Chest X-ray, AP view. Patient: 67 years old, sex F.
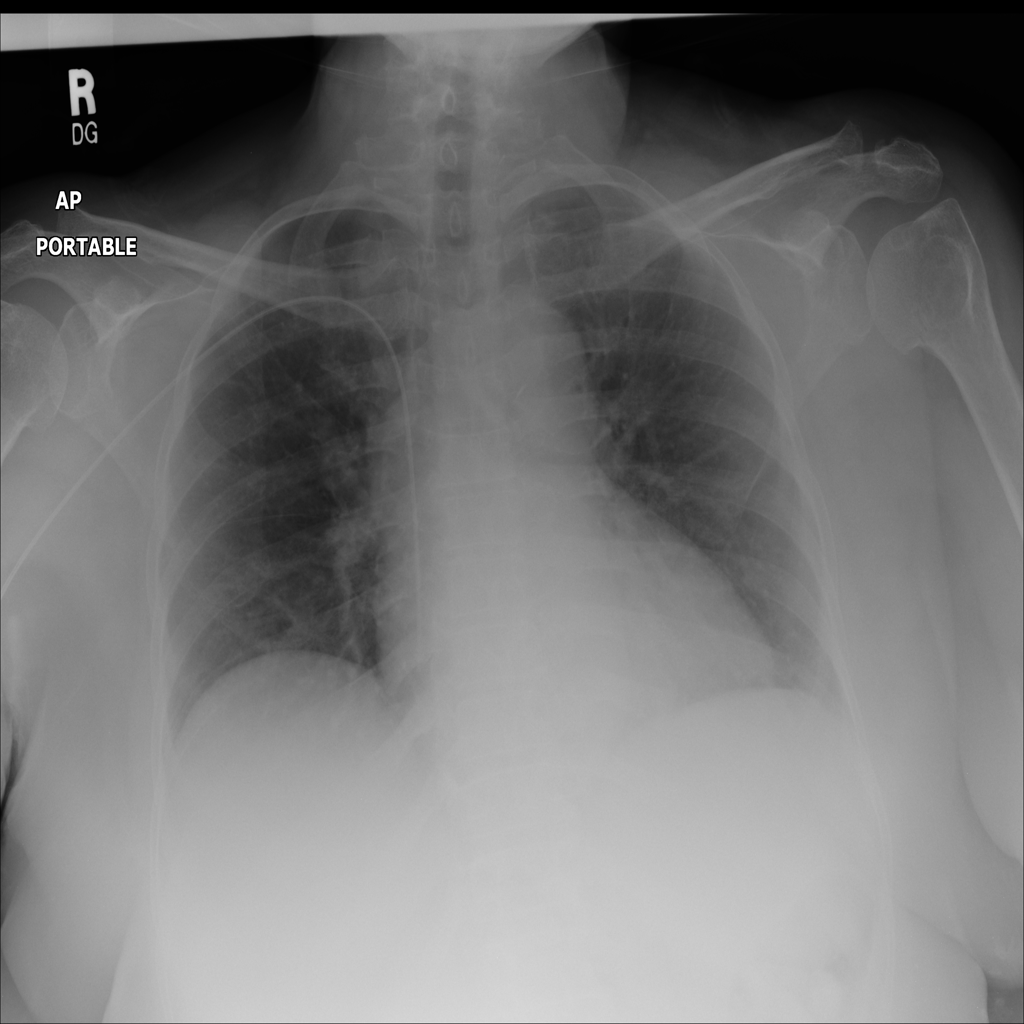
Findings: No Finding